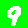
Digit: 9